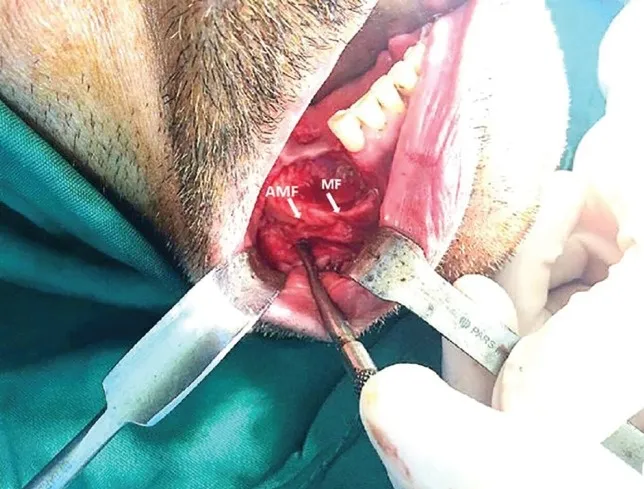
The accidental diagnosis of AMF posterior to main mental foramen intraoperatively.
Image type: medical_photograph (other_medical_photograph)